Question: I'm very new to the animation / graphical side of WPF and struggling.
I have a user control which consists of 4 text boxes and a button.
I am looking to have a bar slide down from the top of the control and display datatemplates
I don't have a any code or examples to add which I have written so far really as my angles of attack have been so varied. I am under the understanding that I want a Storyboard for Expand and Collapse but not sure how to animate this from a MVVM perspective.
Would it be best to use a DockPanel or Stackpanel with a content control in maybe? Or something totally different?
Any relevant animation or mvvm/animation tutorials would be greatly appreciated.
Edit - Added "rough" concept image.

Thanks.
Steve
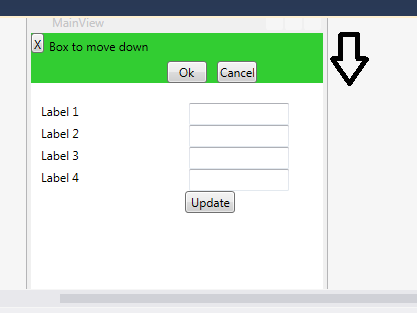
Answer: I created 2 properties in the view model.
ShowPane - boolean
PaneInfo - Class bound to a content control to show a DataTable displaying the relevant info.
'''
<Control>
<Control.Template>
<ControlTemplate>
<ControlTemplate.Triggers>
<DataTrigger Binding="{Binding ShowPane}" Value="true">
<DataTrigger.EnterActions>
<BeginStoryboard>
<Storyboard>
<DoubleAnimation Storyboard.TargetName="InfoPanel" Storyboard.TargetProperty="(Grid.Height)" From="0" To="50" Duration="0:0:.5" AutoReverse="False"/>
</Storyboard>
</BeginStoryboard>
</DataTrigger.EnterActions>
<DataTrigger.ExitActions>
<BeginStoryboard>
<Storyboard>
<DoubleAnimation Storyboard.TargetName="InfoPanel" Storyboard.TargetProperty="(Grid.Height)" From="50" To="0" Duration="0:0:.5" AutoReverse="False"/>
</Storyboard>
</BeginStoryboard>
</DataTrigger.ExitActions>
</DataTrigger>
</ControlTemplate.Triggers>
<ContentControl DataContext="{Binding PaneInfo}" Name="InfoPanel" />
</ControlTemplate>
</Control.Template>
</Control>
'''